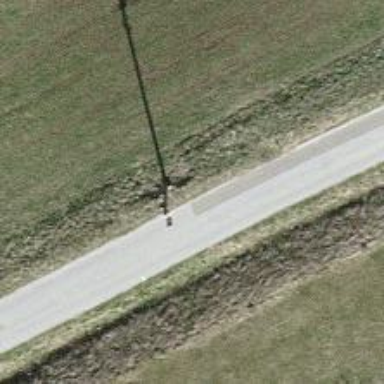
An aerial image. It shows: Power pole.